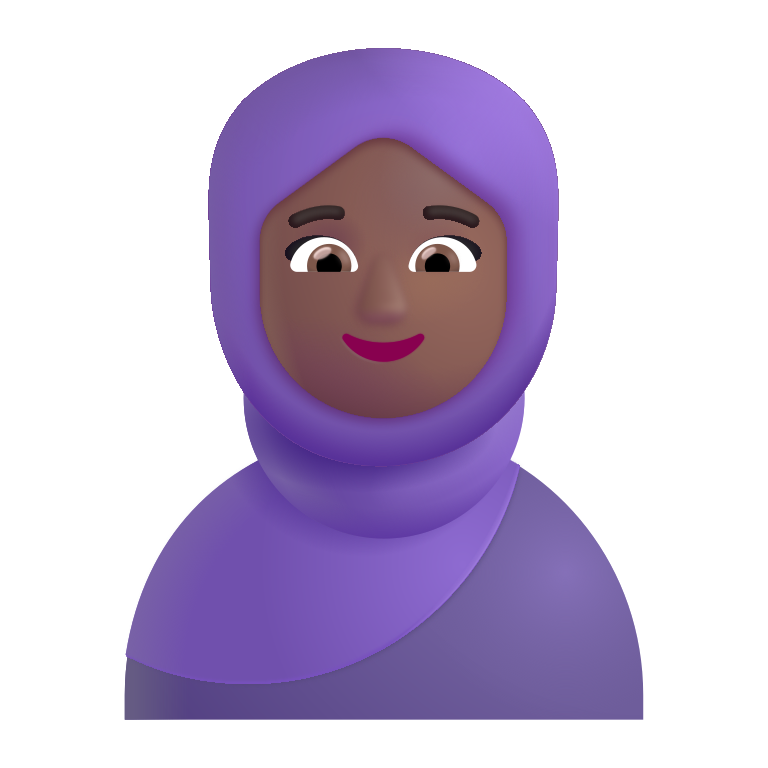
woman with headscarf color  dark